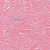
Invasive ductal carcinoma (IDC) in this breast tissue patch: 0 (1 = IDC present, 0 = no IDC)